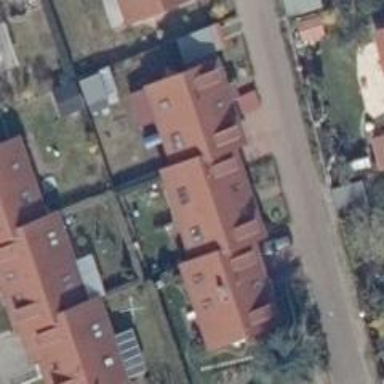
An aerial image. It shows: Terrace building.